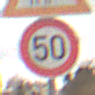
Verkehrszeichen: Geschwindigkeit50
Zusatzzeichen oben: ViehtriebLinks
Umgebung: Outdoor, Nature
Tageszeit: Midday
Wetter: Overcast
Licht: Natural
Jahreszeit: NotSpecified
Kontrast: LowContrast